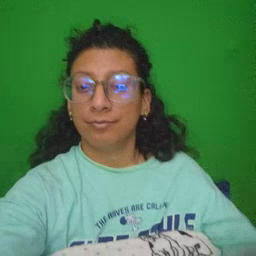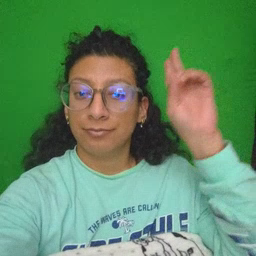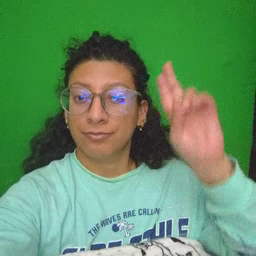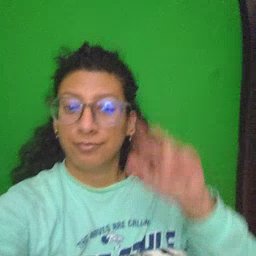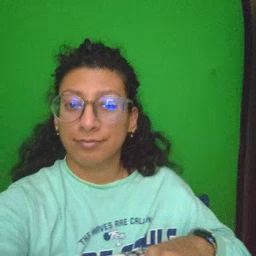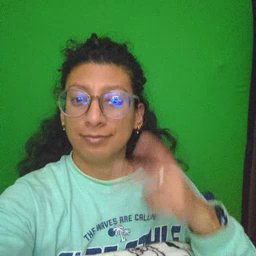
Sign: uncle